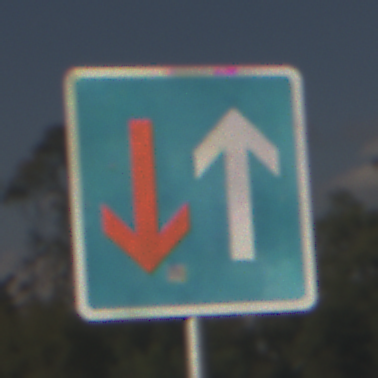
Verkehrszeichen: VorrangVorGegenverkehr
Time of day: MorningAfternoon
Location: Outdoor (Nature)
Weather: PartlyCloudy
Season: NotSpecified
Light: Natural